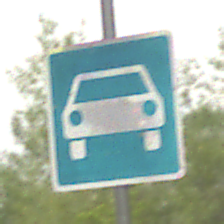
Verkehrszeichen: Kraftfahrstrasse
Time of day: MorningAfternoon
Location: Outdoor (Nature)
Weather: Overcast
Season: NotSpecified
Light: Natural